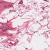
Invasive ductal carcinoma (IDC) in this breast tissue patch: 0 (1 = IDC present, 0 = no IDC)